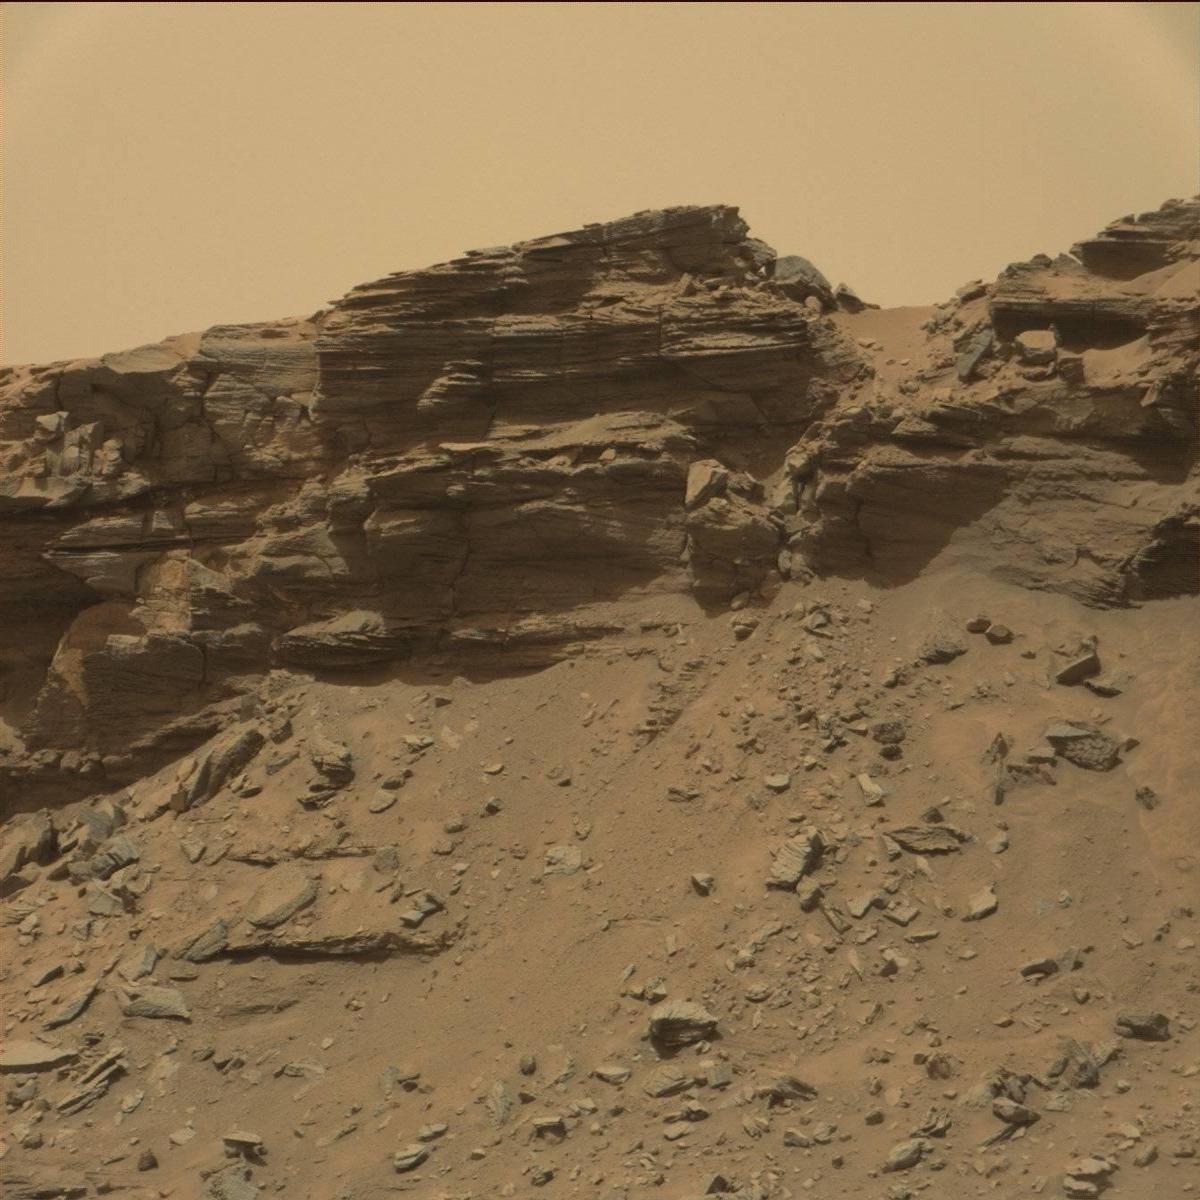
Terrain classes present: Bedrock, Sand / Soil, Sky